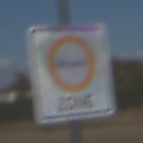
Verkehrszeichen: BeginnUmweltzone
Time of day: MorningAfternoon
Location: Outdoor (Suburban)
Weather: PartlyCloudy
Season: NotSpecified
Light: Natural